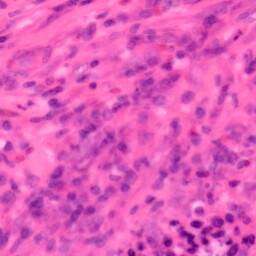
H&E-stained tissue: Colon